Field crop: maize
Growth stage: 2
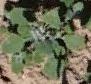
Species: chenopodium